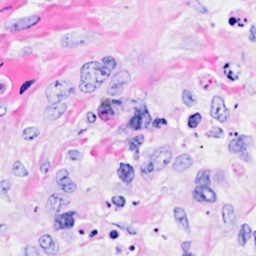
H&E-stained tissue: Breast